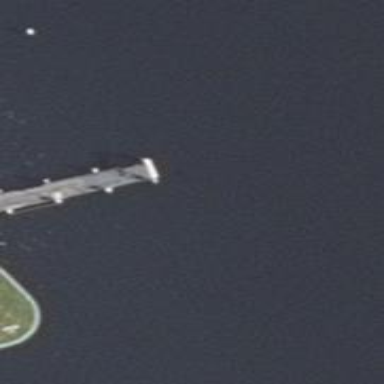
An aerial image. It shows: Man-made pier.